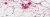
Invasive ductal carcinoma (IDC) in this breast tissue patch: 0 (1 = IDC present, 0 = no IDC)